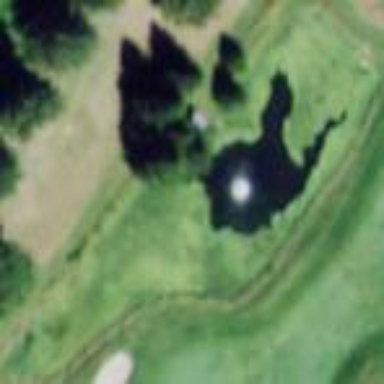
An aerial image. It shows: Water hazard on golf course. The hazard is natural water feature.